Question: I have a problem with the implementation of the threads for the following loop in C#:
'''
for (int i = 1; i < matrix.scoreMatrix.GetLength(0); i++)
{
for (int j = 1; j < matrix.scoreMatrix.GetLength(1); j++)
{
matrix.CalculateScore(i, j);
}
}
'''
This loop fills the array of matches to Smith Waterman algorithm. It takes a lot of time because I wanted to improve the process of filling in the matrix.
Filling the matrix must be performed from the upper left corner as the following cells are computed on the basis of the cells located above and to the left.
My idea is to take advantage of this 2-3 additional threads that will fill each line array as shown in the picture below:

Any tips or similar arrangement will be very helpful.
I'v done sth like this:
Main function:
'''
int i = 0, t1_row=0, t2_row=0, t3_row=0, finished_lines=0;
Thread t1 = new Thread(() => getnext1(matrix, i, t1_row, t2_row, t3_row, finished_lines));
Thread t2 = new Thread(() => getnext2(matrix, i, t1_row, t2_row, t3_row, finished_lines));
Thread t3 = new Thread(() => getnext3(matrix, i, t1_row, t2_row, t3_row, finished_lines));
t1.Start();
t2.Start();
t3.Start();
t1.Join();
t2.Join();
t3.Join();
'''
Thread functions:
'''
public static void getnext1(SWMatrix matrix, int i, int t1_row, int t2_row, int t3_row, int finished_lines)
{
do
{
for (int j = 1; j < matrix.scoreMatrix.GetLength(1); j++)
{
if (t1_row <= t3_row - 1 || finished_lines >= i - 2)
{
matrix.CalculateScore(i, j);
t1_row++;
}
else
{
j--;
}
}
finished_lines++;
i++;
t1_row = 0;
}
while (i >= matrix.scoreMatrix.GetLength(0));
}
public static void getnext2(SWMatrix matrix, int i, int t1_row, int t2_row, int t3_row, int finished_lines)
{
do
{
for (int j = 1; j < matrix.scoreMatrix.GetLength(1); j++)
{
if (t2_row <= t1_row - 1 || finished_lines >= i - 2)
{
matrix.CalculateScore(i, j);
t2_row++;
}
else
{
j--;
}
}
finished_lines++;
i++;
t2_row = 0;
}
while (i >= matrix.scoreMatrix.GetLength(0));
}
public static void getnext3(SWMatrix matrix, int i, int t1_row, int t2_row, int t3_row, int finished_lines)
{
do
{
for (int j = 1; j < matrix.scoreMatrix.GetLength(1); j++)
{
if (t3_row <= t2_row - 1 || finished_lines >= i - 2)
{
matrix.CalculateScore(i, j);
t3_row++;
}
else
{
j--;
}
}
finished_lines++;
i++;
t3_row = 0;
}
while (i >= matrix.scoreMatrix.GetLength(0));
}
'''
Query execution time is extended to almost two times. But I also have information that the threads work. How to optimize this code? Any suggestion? I test it on a machine with 4 processor.
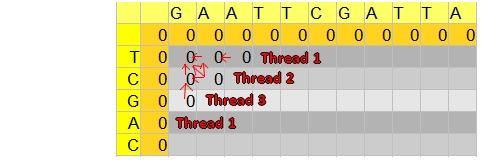
Answer: Your code as written is not correct. For example: there is a race condition where more than one thread can increment 'finished_lines' at the same time and produce the wrong result. Your idea of using static variables to communicate between threads suffers from a problem called <URL> and will sink performance. [Edit: Looking more closely at your code, I see you're not using shared variables at all. Your code can never work.]
I think you're better off working with blocks or tiles instead of single lines. If your tiles are arranged like this:
'''
A B C D ...
B C D E ...
C D E F ...
D E F G ...
. . . . ...
'''
then all tiles with the same label (on the same anti-diagonal) can be computed in parallel once all the previous tiles have been computed, and you don't need to worry about synchronizing between threads at all.
This is actually a little bit more restrictive than it needs to be. What you need is a wavefront algorithm. It just so happens that the <URL> from Microsoft contains a 'ParallelExtensionsExtras' project that includes an efficient implementation of a wavefront algorithm. This uses the Task Parallel Library from .NET 4.0 or higher.